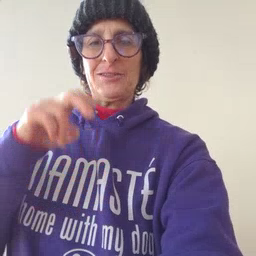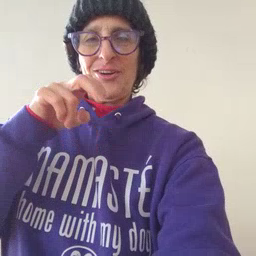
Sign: chair